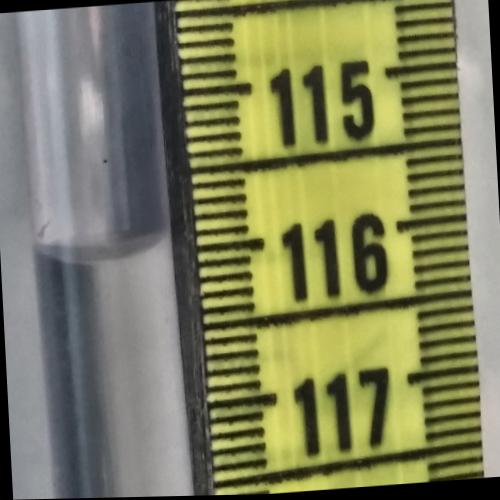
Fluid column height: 115.9 cm